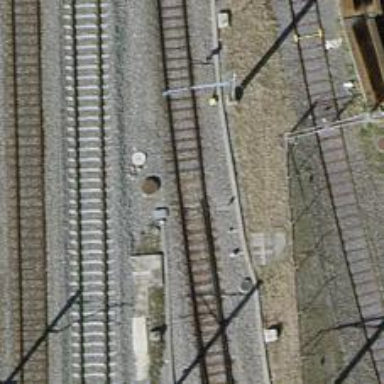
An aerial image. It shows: Railway switch.